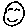
Label: smiley face